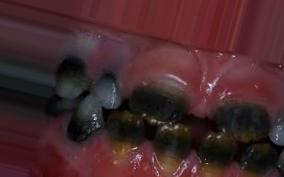
Condition: Tooth Discoloration